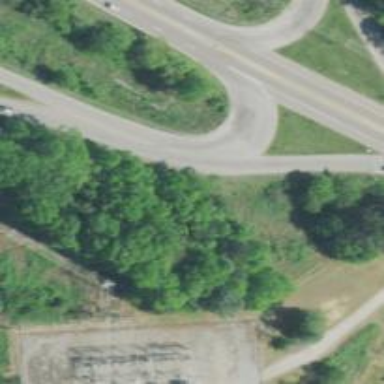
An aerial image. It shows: Asphalt road at the secondary link level.